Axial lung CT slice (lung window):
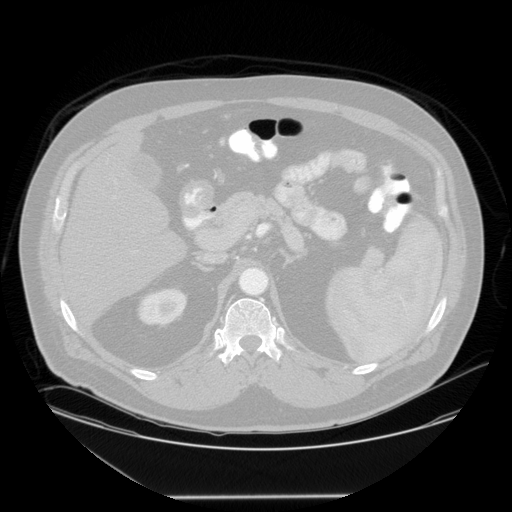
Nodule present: no